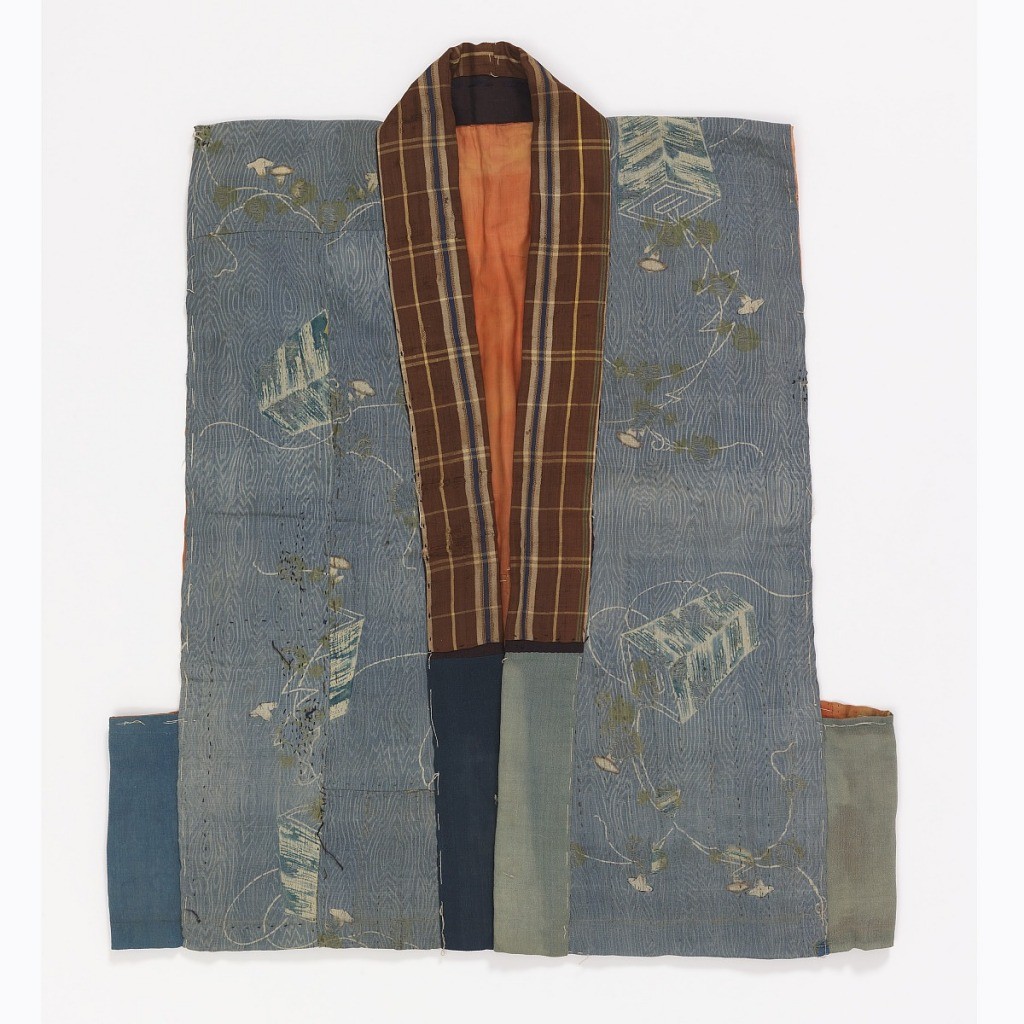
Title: Vest
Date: late 18th century
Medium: silk, indigo Technique: stencil-applied rice resist, indigo dyed (katazome) on plain weave
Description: Woven silk vest with stencil-applied resist pattern of lanterns and flowering vines in indigo. Ground covered in delicate white lines, suggesting wood vein or mokume. Collar with brown, cream and navy plaid. Blue and green panels at sides. Lined with bright pink silk (much pieced); interlined. Basting stitches suggest repair or remaking.